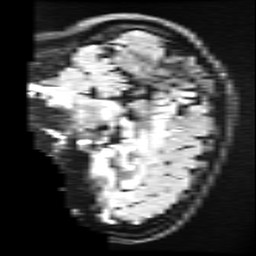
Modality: FLAIR
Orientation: sagittal
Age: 37
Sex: female
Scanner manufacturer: ge
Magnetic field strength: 3 T
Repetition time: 11 s
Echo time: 0.1497 s